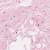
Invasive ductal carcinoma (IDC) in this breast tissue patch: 0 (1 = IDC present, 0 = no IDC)